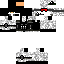
A female skeleton skin with dark skin, wearing white bald dressed in a black robe top and black pants, featuring a closed mouth.